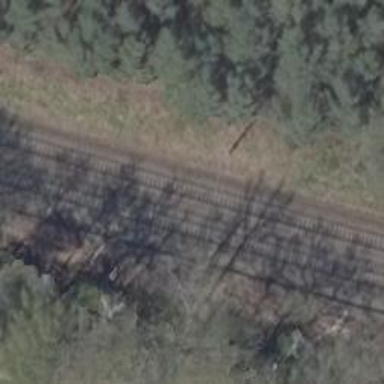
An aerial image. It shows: Railway track with contact line for electrification.